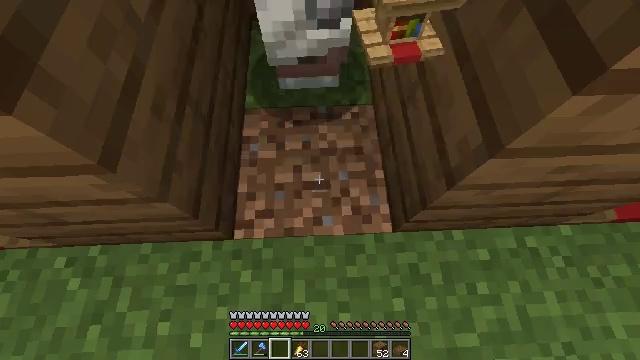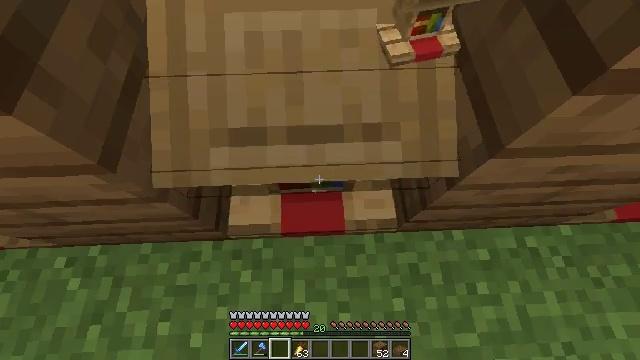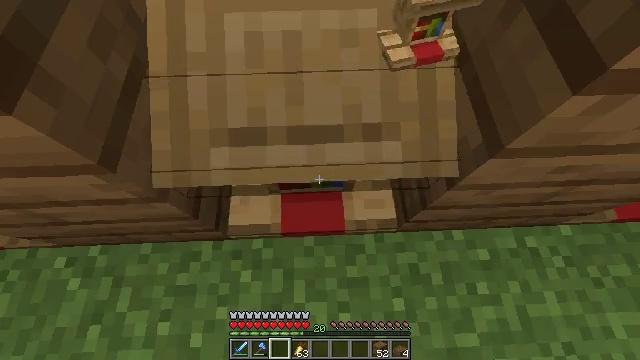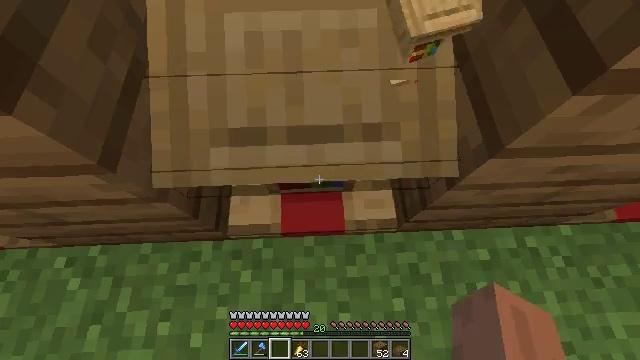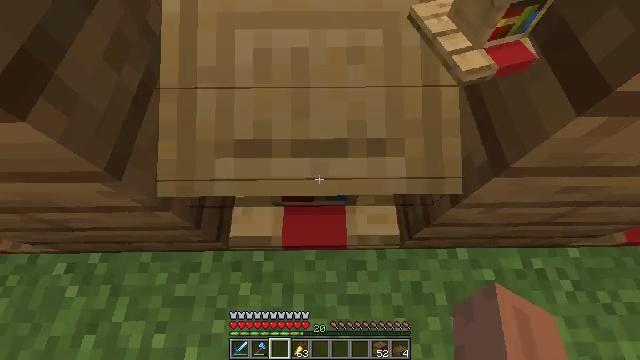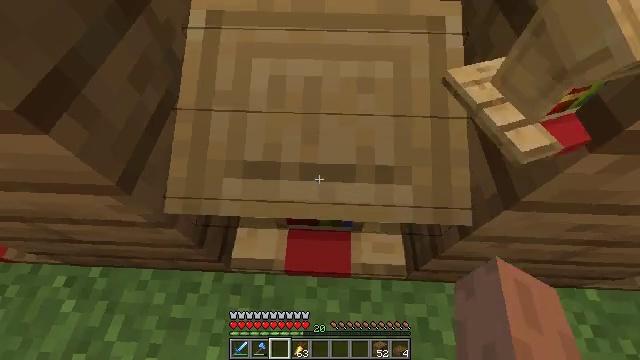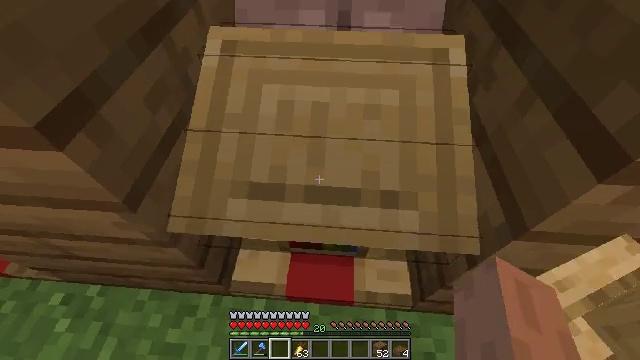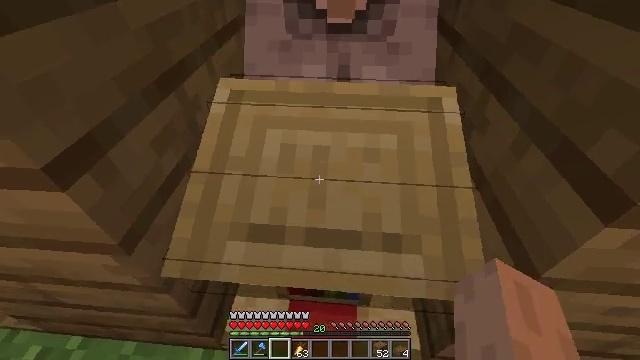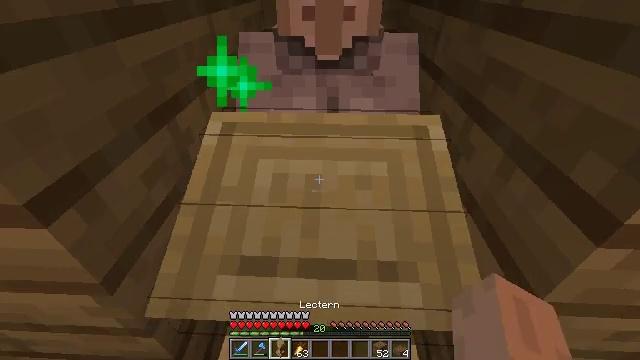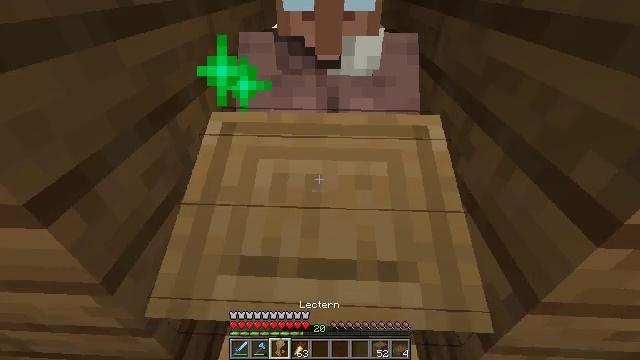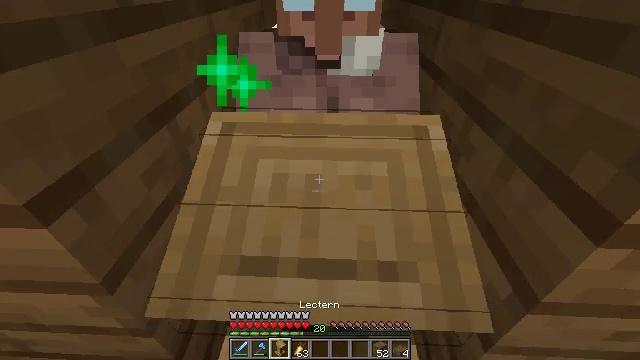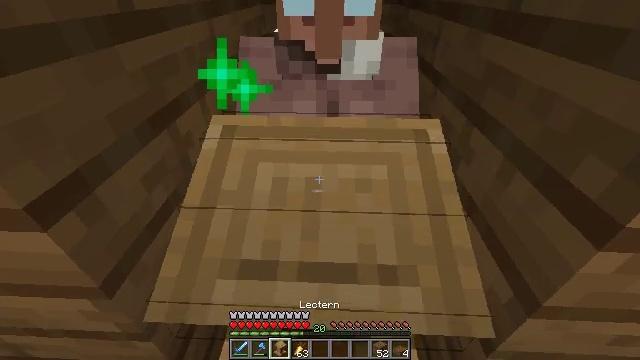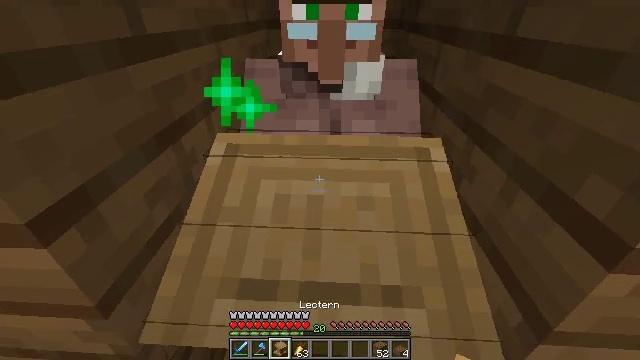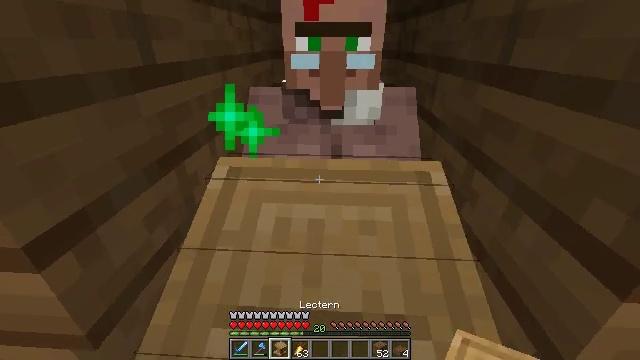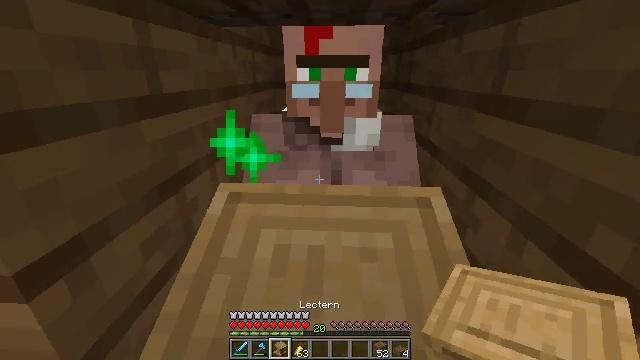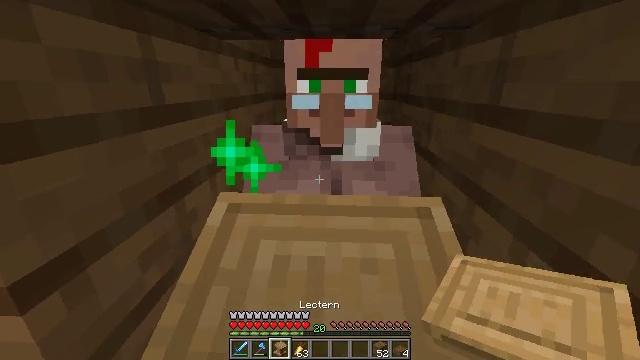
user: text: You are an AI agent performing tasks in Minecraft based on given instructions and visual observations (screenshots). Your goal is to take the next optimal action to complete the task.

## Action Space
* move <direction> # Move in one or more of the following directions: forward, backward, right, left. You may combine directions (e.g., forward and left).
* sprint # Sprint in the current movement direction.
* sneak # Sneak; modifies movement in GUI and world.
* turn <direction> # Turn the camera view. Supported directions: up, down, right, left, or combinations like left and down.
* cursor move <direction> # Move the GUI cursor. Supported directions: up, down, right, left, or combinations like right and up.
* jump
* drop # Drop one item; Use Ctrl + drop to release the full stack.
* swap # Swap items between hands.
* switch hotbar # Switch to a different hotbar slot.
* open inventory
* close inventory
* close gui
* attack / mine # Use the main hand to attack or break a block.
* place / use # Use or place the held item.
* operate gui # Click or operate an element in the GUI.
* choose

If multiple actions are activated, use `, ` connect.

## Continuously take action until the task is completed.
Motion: motion action
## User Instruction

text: Collect the lectern by destroying it.
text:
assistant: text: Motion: no_op
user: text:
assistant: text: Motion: no_op
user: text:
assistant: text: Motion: no_op
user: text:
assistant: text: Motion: turn left and up
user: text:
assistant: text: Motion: turn left and up
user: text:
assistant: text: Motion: turn left and up
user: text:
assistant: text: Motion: turn up
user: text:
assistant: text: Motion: turn right and up
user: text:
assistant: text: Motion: no_op
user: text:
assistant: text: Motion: no_op
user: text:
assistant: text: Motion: no_op
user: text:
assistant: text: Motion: turn up
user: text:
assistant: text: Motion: turn up
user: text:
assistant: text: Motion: turn up
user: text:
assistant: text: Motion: turn up
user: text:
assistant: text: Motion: turn up
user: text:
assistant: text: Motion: turn up
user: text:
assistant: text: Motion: no_op
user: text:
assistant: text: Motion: no_op
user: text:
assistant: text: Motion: no_op
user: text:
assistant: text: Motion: turn up
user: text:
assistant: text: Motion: no_op
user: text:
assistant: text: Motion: use / place
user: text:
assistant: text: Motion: use / place
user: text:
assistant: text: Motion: use / place
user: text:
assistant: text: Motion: use / place
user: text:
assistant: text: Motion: no_op
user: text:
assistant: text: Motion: open gui
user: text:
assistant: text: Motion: no_op
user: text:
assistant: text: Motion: cursor move left and up